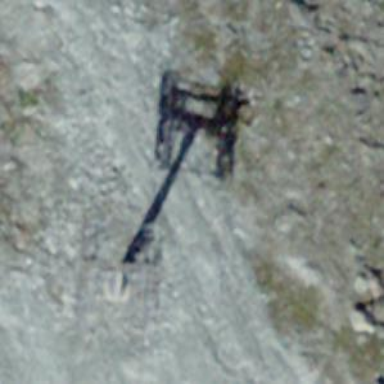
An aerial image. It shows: Chair lift captured from aerial perspective.